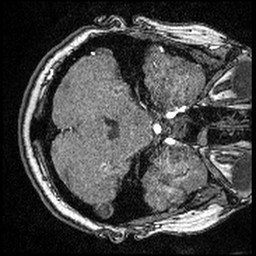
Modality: angio
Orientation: axial
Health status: ill
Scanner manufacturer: siemens
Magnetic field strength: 1.5 T
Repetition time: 0.039 s
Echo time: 0.00712 s